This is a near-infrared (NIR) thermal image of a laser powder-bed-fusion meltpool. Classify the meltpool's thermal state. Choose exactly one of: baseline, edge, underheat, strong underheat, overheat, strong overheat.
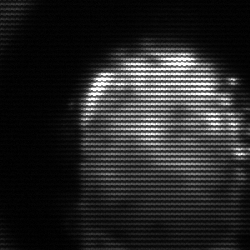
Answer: baseline